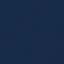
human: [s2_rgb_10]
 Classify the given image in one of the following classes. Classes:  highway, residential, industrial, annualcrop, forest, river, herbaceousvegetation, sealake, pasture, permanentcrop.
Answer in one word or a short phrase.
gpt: SeaLake